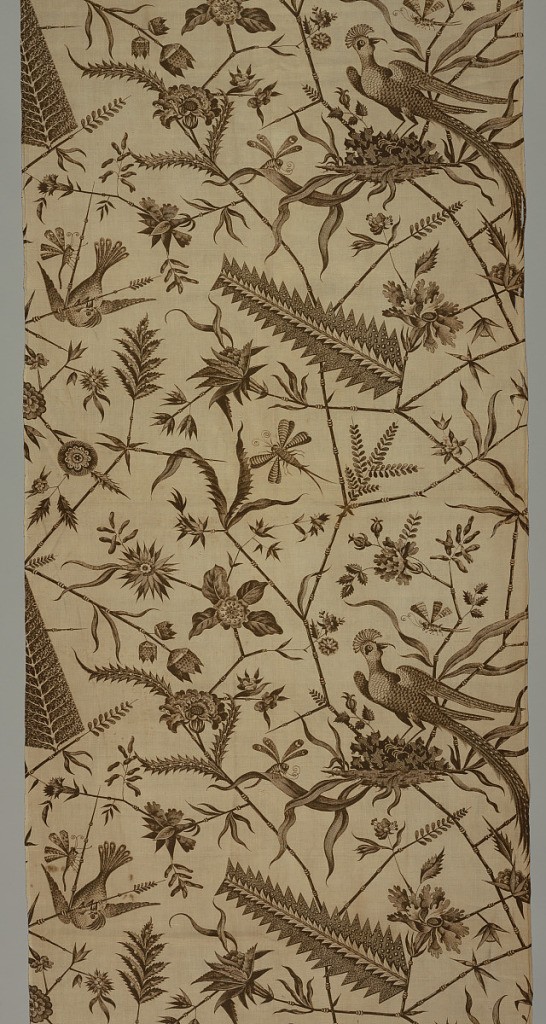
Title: Textile
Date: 1770s
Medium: cotton Technique: printed by engraved plate on plain weave
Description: Straight repeat filling the full width of the plate. Angular monochrome pattern of stalk-like plants with flowers and leaves sheltering two exotic birds and insects. Several leaves are very long fern-like botanical composites.